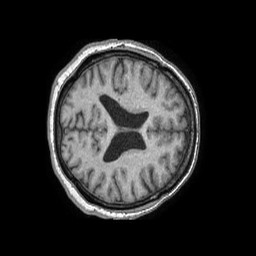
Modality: T1w
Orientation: axial
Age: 58
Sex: female
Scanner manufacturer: philips
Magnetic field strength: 1.5 T
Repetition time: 0.0077 s
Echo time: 0.003507 s